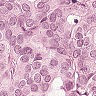
Metastatic tissue present: yes